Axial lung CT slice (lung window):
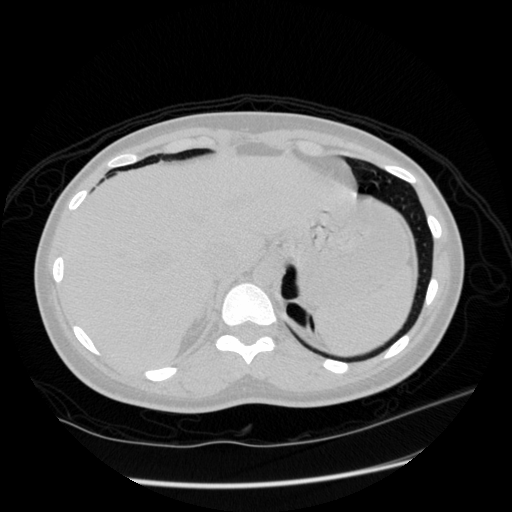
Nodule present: no